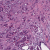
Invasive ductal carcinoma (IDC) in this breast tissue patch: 1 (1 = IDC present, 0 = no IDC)